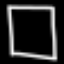
Label: square